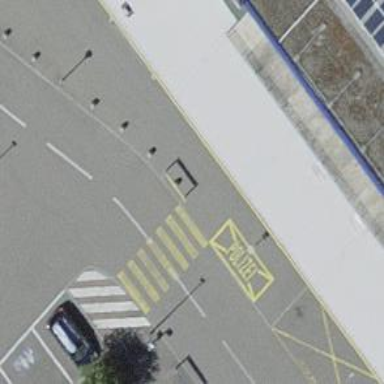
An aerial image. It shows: Uncontrolled zebra crossing with yellow markings on the road.